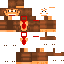
A male human skin with medium skin, wearing brown long hair dressed in a red suit and brown pants, featuring a closed mouth.